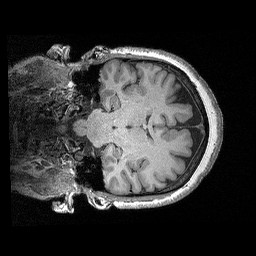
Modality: T1w
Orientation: coronal
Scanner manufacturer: siemens
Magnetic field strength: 3 T
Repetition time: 2.3 s
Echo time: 0.00298 s